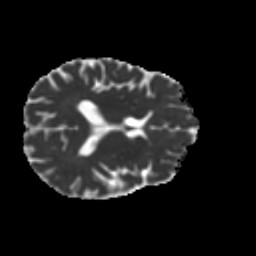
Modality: MD
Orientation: axial
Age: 64
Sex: male
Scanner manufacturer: ge
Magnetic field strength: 3 T
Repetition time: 7.8 s
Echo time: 0.0607 s